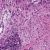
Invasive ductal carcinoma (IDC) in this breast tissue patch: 1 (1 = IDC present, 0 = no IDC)